Question: I'm using base internationalization to internationalize my app. Once I used it, my storyboards became red in "copy bundle resources" (they were normal before I used base internationalization):

I have tried <URL>. unfortunately, none of them worked for me.
how can I make it normal?
this problem still exists in xcode5
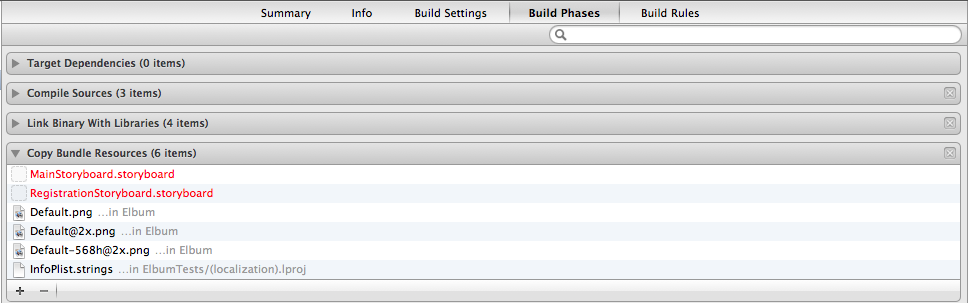
Answer: Make sure you have all the "Localizable strings" checkboxes ticked in the file inspector when the MainStoryboard file is selected.
I had a problem that looks similar. I transitioned my project's main storyboard to use base internationalization. When selecting the MainStoryboard file, in the file inspector, I saw a new entry called Base, which was using the English localization. So, thinking that "Base" already accounted for the english part I unchecked the English "Localizable Strings" entry in the file inspector. Apparently that was the origin of my problems. After that, the MainStoryboard file would show up in red in the "Copy bundle resources" list. Checking again the English localizable strings entry fixed the problem.